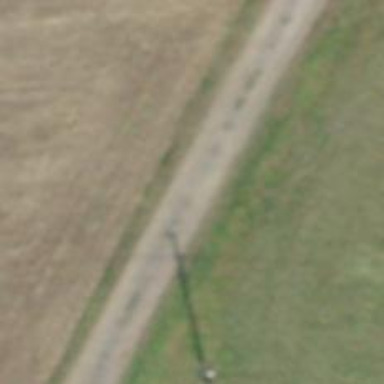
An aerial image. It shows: Track with grade 1 quality.